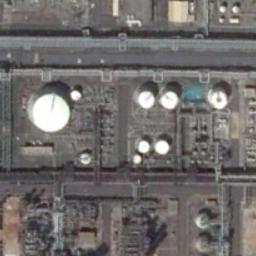
Label: storage tanks